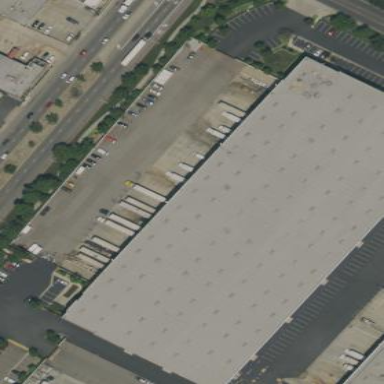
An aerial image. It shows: Warehouse building.